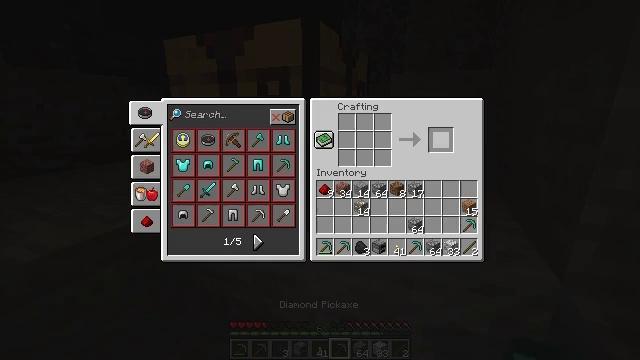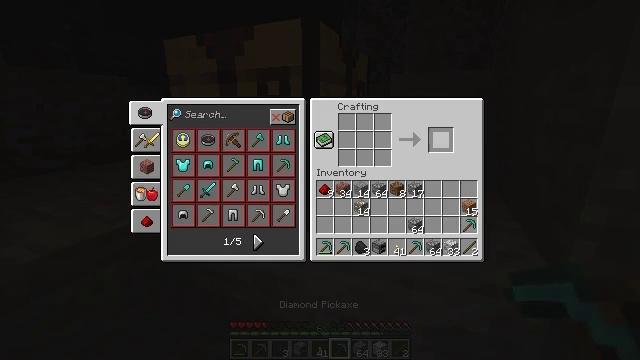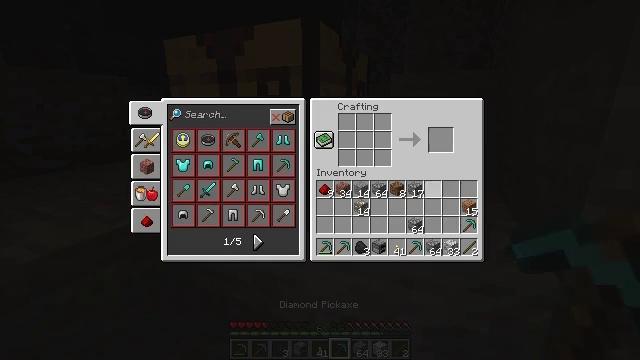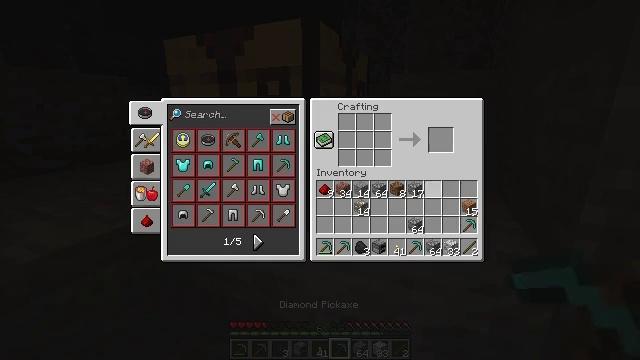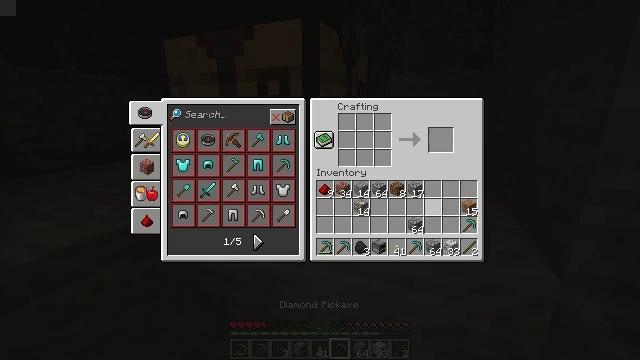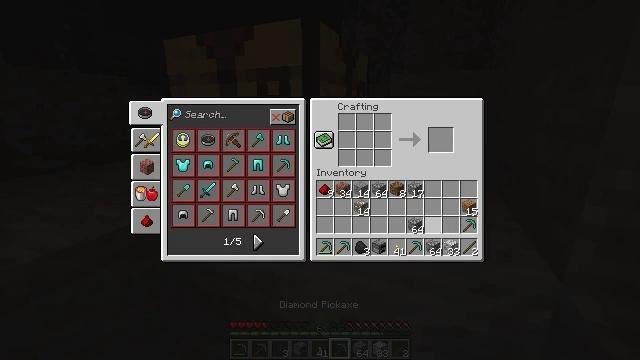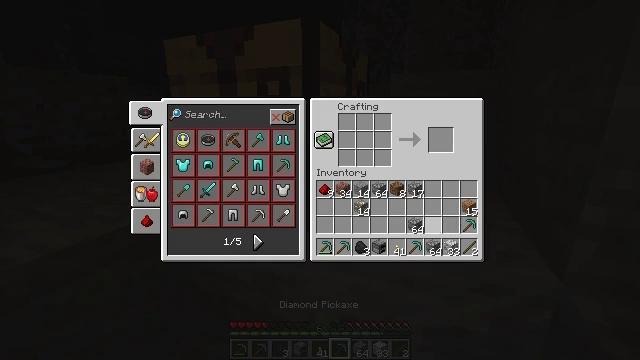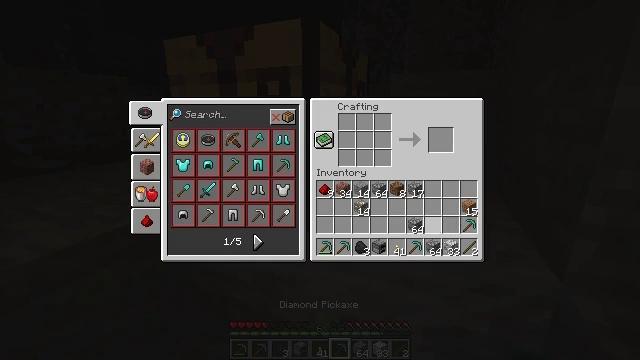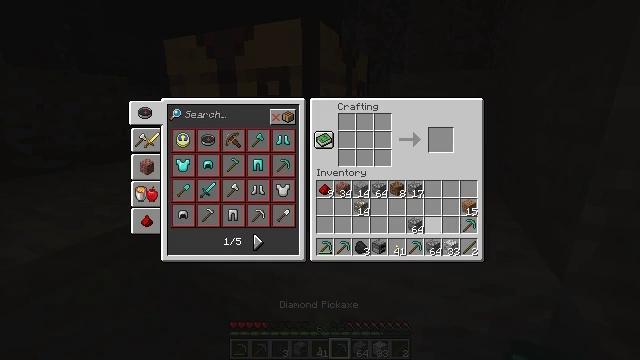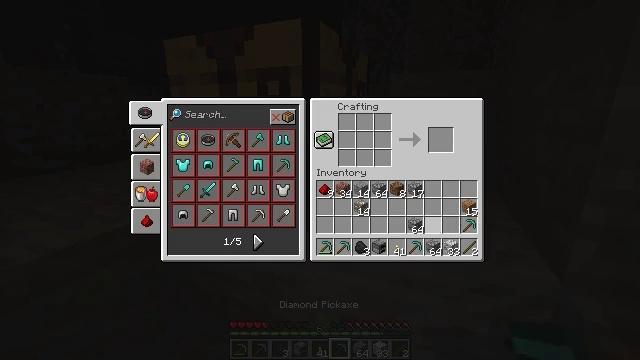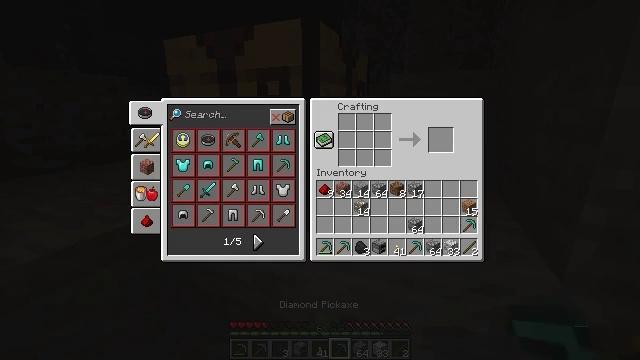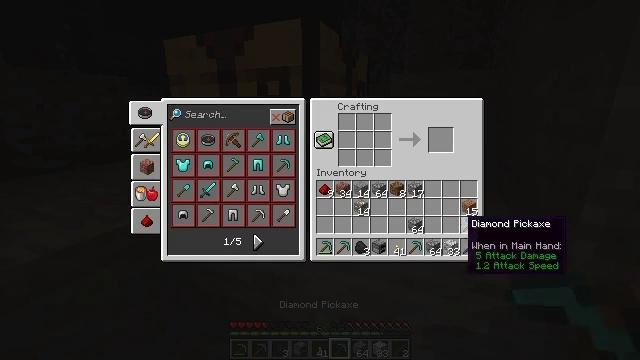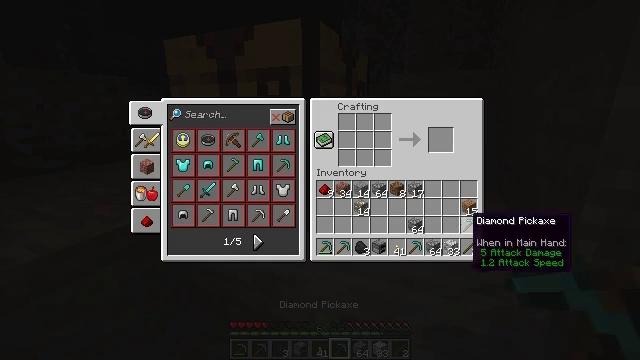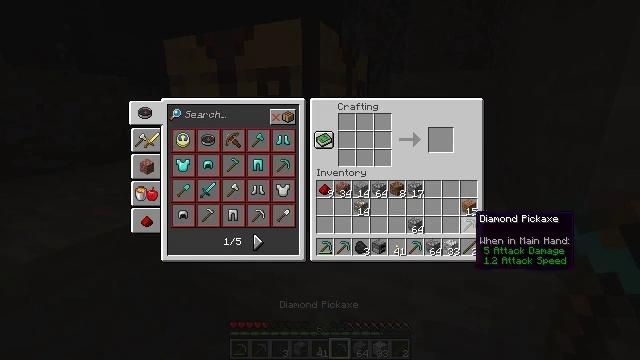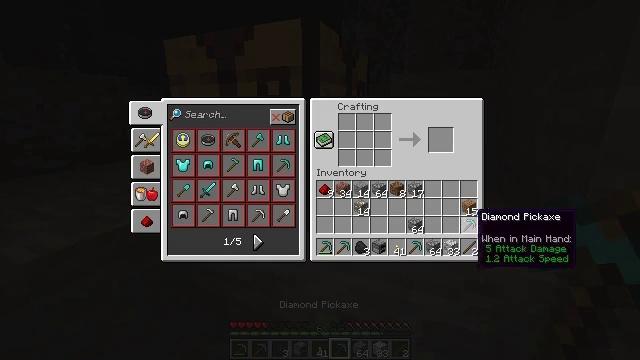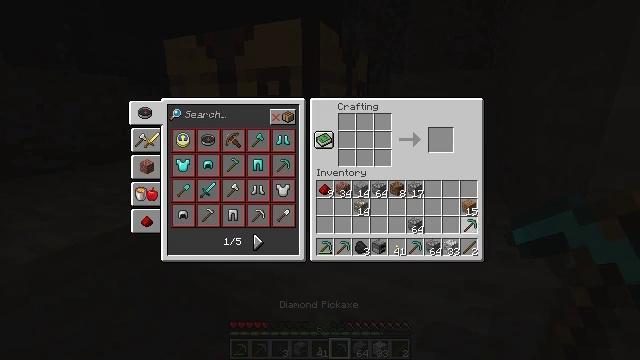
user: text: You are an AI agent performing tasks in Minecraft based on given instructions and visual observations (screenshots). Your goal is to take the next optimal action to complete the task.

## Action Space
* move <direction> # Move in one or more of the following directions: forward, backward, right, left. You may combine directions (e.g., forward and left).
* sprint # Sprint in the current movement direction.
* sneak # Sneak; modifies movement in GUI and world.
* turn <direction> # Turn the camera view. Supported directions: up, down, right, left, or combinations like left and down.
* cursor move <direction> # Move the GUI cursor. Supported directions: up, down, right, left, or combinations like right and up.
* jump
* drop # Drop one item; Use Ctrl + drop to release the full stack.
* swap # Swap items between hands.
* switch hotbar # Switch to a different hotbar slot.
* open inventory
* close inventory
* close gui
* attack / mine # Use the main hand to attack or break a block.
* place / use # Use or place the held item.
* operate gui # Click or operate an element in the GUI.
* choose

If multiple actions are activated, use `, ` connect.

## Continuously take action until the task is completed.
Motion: motion action
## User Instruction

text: Put back the crafting table.
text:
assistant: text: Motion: sneak, open gui
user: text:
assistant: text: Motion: sneak, cursor move down
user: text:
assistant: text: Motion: sneak, cursor move down
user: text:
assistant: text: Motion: sneak, cursor move down
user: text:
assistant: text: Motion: cursor move down
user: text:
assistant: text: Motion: no_op
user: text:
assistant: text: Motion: no_op
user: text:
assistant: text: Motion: no_op
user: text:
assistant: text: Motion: cursor move right
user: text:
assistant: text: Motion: cursor move right
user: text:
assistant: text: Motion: no_op
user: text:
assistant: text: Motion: no_op
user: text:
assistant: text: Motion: no_op
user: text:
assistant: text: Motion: no_op
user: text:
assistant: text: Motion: operate gui
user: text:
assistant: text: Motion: operate gui
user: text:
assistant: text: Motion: operate gui
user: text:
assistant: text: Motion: cursor move left
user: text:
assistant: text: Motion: cursor move left and down
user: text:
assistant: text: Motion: cursor move left
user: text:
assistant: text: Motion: cursor move left
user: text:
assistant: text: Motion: no_op
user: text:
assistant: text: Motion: no_op
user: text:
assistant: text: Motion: no_op
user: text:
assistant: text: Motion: no_op
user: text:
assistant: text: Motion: no_op
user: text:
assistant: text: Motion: no_op
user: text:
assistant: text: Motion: no_op
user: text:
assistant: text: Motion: operate gui
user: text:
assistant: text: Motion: operate gui